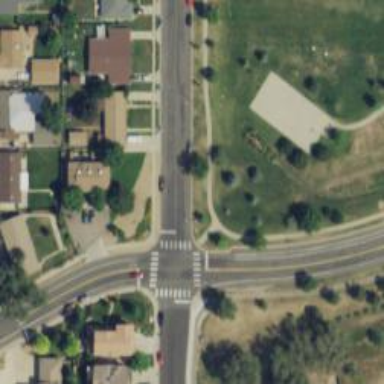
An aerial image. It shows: Marked crossing on the road.